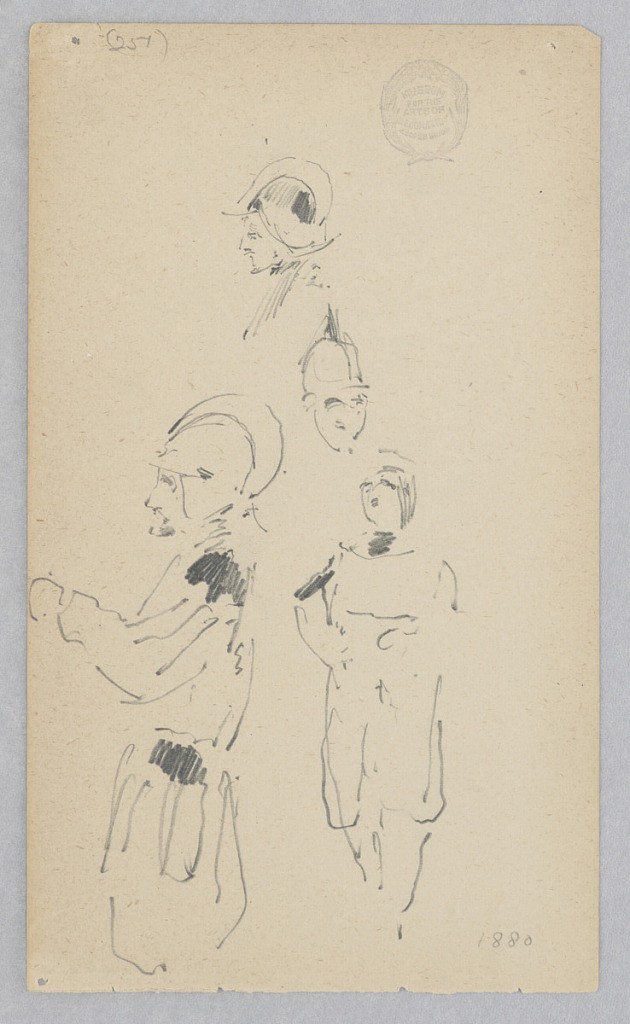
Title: Man
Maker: Robert Frederick Blum, American, 1857–1903
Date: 1880
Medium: Graphite on wove paper
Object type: Drawing
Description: Four partial sketches of a male figure wearing a helmet.